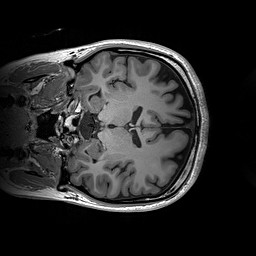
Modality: T1w
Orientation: coronal
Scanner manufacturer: siemens
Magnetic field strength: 3 T
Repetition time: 2.2 s
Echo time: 0.00244 s